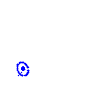
Particle: proton